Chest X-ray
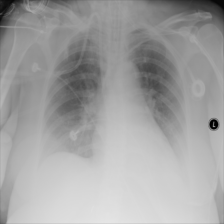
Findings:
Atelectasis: negative
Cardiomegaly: negative
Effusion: negative
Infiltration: negative
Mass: negative
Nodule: negative
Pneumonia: negative
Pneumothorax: negative
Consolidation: negative
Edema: negative
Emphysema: negative
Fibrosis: negative
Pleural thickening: negative
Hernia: negative